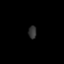
Tissue: lung
Cell type: T cells
Senescence score: 0.1547
Nuclear area (px): 103
Mean DAPI intensity: 49.864